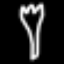
Label: fork